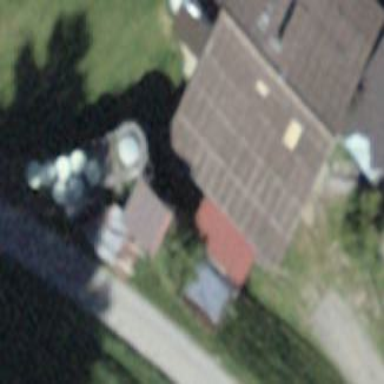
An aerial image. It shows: Farm building.